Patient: sex F, age 80
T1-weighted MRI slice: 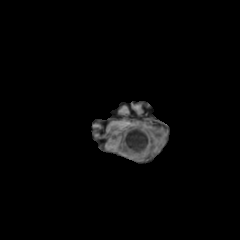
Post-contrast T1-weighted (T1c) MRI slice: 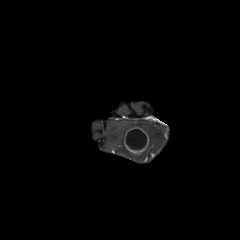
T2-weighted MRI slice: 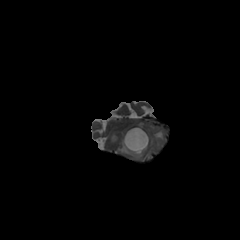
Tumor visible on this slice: yes
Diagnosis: Glioblastoma, IDH-wildtype
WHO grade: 4